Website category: movie
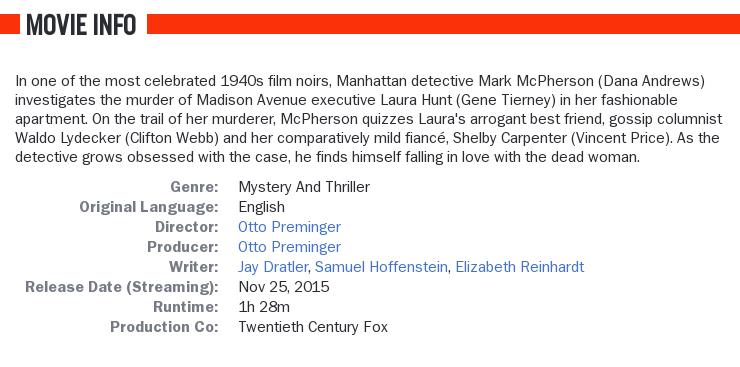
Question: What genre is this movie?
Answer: mystery and thriller

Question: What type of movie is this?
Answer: mystery and thriller

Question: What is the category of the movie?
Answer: mystery and thriller

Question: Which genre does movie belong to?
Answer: mystery and thriller

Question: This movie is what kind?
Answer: mystery and thriller

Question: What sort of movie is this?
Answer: mystery and thriller

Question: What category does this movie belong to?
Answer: mystery and thriller

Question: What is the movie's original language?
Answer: English

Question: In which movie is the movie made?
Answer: English

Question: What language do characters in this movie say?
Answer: English

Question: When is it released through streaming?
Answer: Nov 25, 2015

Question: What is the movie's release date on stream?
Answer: Nov 25, 2015

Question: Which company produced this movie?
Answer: Twentieth Century Fox

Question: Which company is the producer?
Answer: Twentieth Century Fox

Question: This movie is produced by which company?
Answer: Twentieth Century Fox

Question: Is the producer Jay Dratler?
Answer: no

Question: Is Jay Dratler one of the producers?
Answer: no

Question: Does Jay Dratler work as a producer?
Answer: no

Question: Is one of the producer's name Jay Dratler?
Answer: no

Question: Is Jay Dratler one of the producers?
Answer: no

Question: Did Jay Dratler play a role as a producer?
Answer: no

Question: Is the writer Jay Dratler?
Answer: yes

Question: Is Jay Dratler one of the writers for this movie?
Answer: yes

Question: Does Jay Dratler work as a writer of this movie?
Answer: yes

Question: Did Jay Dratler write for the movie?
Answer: yes

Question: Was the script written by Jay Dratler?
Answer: yes

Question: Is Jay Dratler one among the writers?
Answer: yes

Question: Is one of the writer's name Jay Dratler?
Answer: yes

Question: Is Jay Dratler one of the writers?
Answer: yes

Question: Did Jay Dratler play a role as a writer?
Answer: yes

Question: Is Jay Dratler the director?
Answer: no

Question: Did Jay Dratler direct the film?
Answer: no

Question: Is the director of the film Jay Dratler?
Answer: no

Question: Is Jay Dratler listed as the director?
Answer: no

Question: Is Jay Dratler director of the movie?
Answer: no

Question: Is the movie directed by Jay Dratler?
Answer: no

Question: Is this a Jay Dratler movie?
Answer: no

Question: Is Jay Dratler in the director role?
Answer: no

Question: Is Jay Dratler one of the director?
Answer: no

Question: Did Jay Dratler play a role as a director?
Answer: no

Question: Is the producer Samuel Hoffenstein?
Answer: no

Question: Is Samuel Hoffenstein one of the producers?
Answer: no

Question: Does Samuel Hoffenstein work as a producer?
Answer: no

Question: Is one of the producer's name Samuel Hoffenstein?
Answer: no

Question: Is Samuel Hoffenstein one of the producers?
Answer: no

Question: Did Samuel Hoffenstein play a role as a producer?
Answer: no

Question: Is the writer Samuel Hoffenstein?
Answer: yes

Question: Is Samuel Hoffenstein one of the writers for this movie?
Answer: yes

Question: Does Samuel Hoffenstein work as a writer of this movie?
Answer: yes

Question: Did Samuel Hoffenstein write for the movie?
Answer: yes

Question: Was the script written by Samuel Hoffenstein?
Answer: yes

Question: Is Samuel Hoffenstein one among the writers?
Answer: yes

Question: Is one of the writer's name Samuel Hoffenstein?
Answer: yes

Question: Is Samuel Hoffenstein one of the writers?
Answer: yes

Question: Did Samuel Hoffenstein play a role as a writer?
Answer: yes

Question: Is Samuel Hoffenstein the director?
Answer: no

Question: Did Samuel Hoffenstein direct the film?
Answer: no

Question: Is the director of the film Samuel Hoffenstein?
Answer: no

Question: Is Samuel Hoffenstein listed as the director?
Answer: no

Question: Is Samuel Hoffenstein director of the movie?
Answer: no

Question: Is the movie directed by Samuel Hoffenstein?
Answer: no

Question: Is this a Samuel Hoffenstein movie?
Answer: no

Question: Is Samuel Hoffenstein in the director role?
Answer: no

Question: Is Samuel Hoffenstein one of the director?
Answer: no